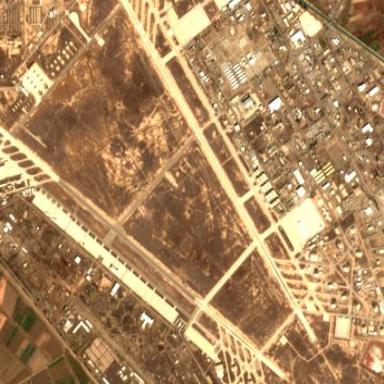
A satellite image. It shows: Military airfield located within aerodrome.